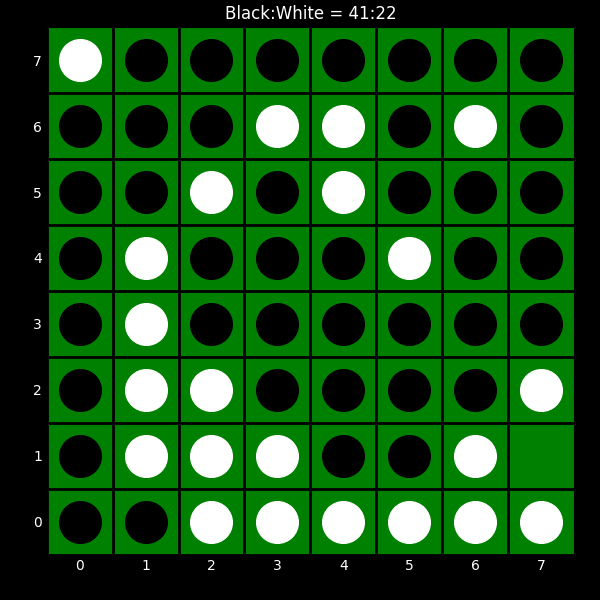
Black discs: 41
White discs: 22